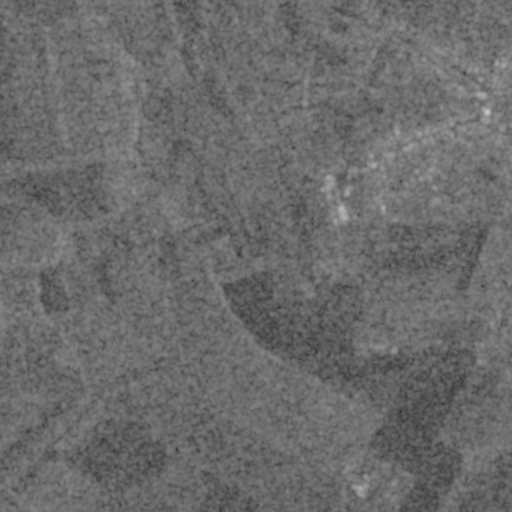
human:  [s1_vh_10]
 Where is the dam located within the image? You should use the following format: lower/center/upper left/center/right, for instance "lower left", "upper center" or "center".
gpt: The dam is located in the lower right of the image.
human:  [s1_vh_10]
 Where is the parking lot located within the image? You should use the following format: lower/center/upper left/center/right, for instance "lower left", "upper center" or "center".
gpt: The parking lot is located in the center left of the image.
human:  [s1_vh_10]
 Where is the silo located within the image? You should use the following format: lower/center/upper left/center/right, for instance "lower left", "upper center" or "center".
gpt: The silo is located in the lower right of the image.
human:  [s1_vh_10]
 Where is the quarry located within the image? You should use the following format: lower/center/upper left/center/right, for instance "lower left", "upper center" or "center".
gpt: There is no quarry in the image.

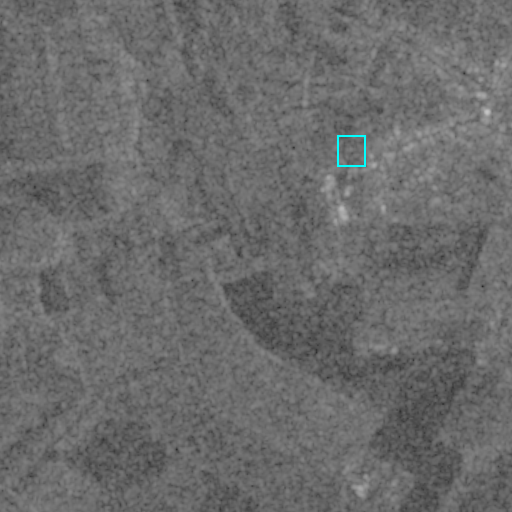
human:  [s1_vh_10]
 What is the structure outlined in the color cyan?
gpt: The structure outlined in cyan is a park.
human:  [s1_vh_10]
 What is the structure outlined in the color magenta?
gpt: There is no magenta outline.